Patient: sex F, age 39
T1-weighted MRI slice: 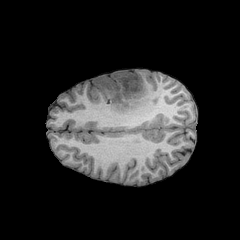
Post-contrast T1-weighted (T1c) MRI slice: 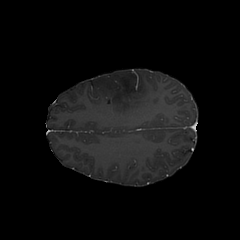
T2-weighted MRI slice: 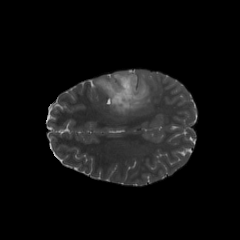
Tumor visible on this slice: yes
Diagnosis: Astrocytoma, IDH-mutant
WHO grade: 2